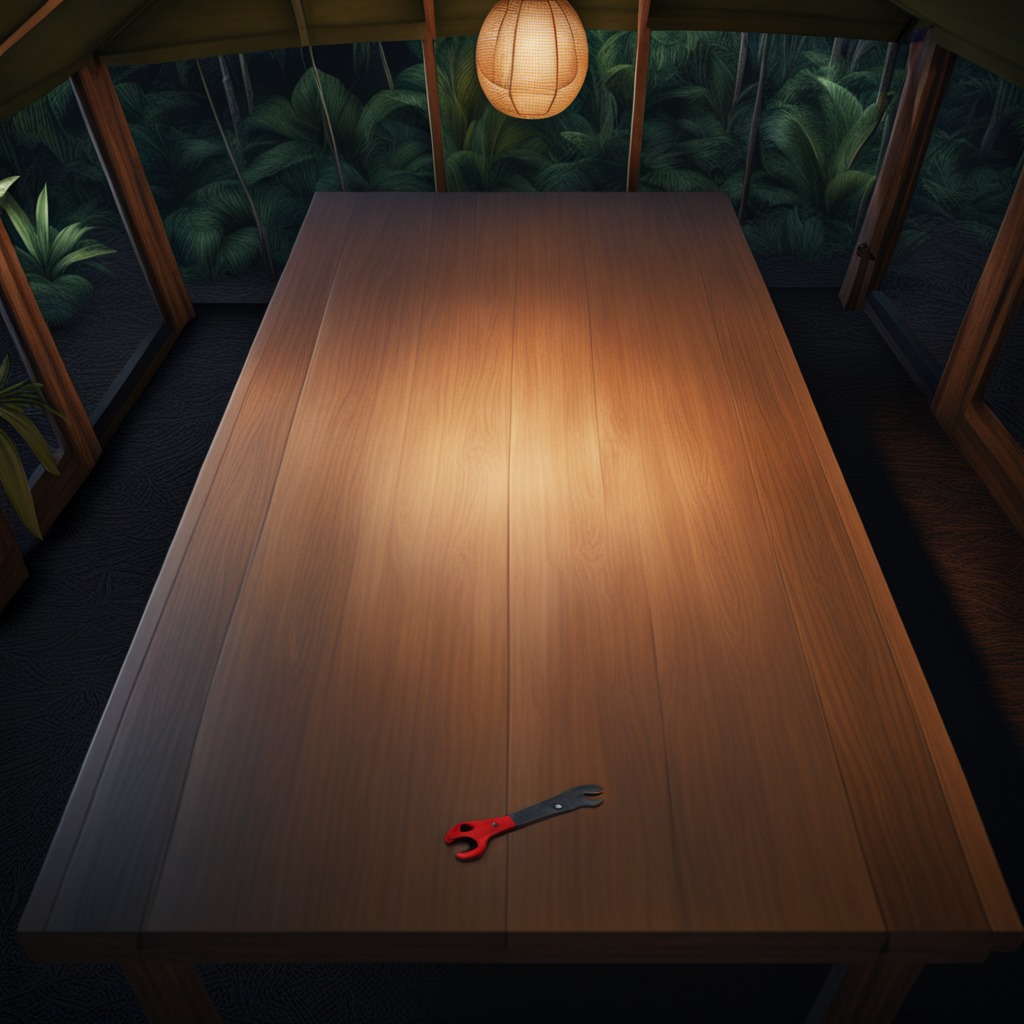
An wrench is lying on a wooden table inside a jungle field workshop tent at night.